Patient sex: M
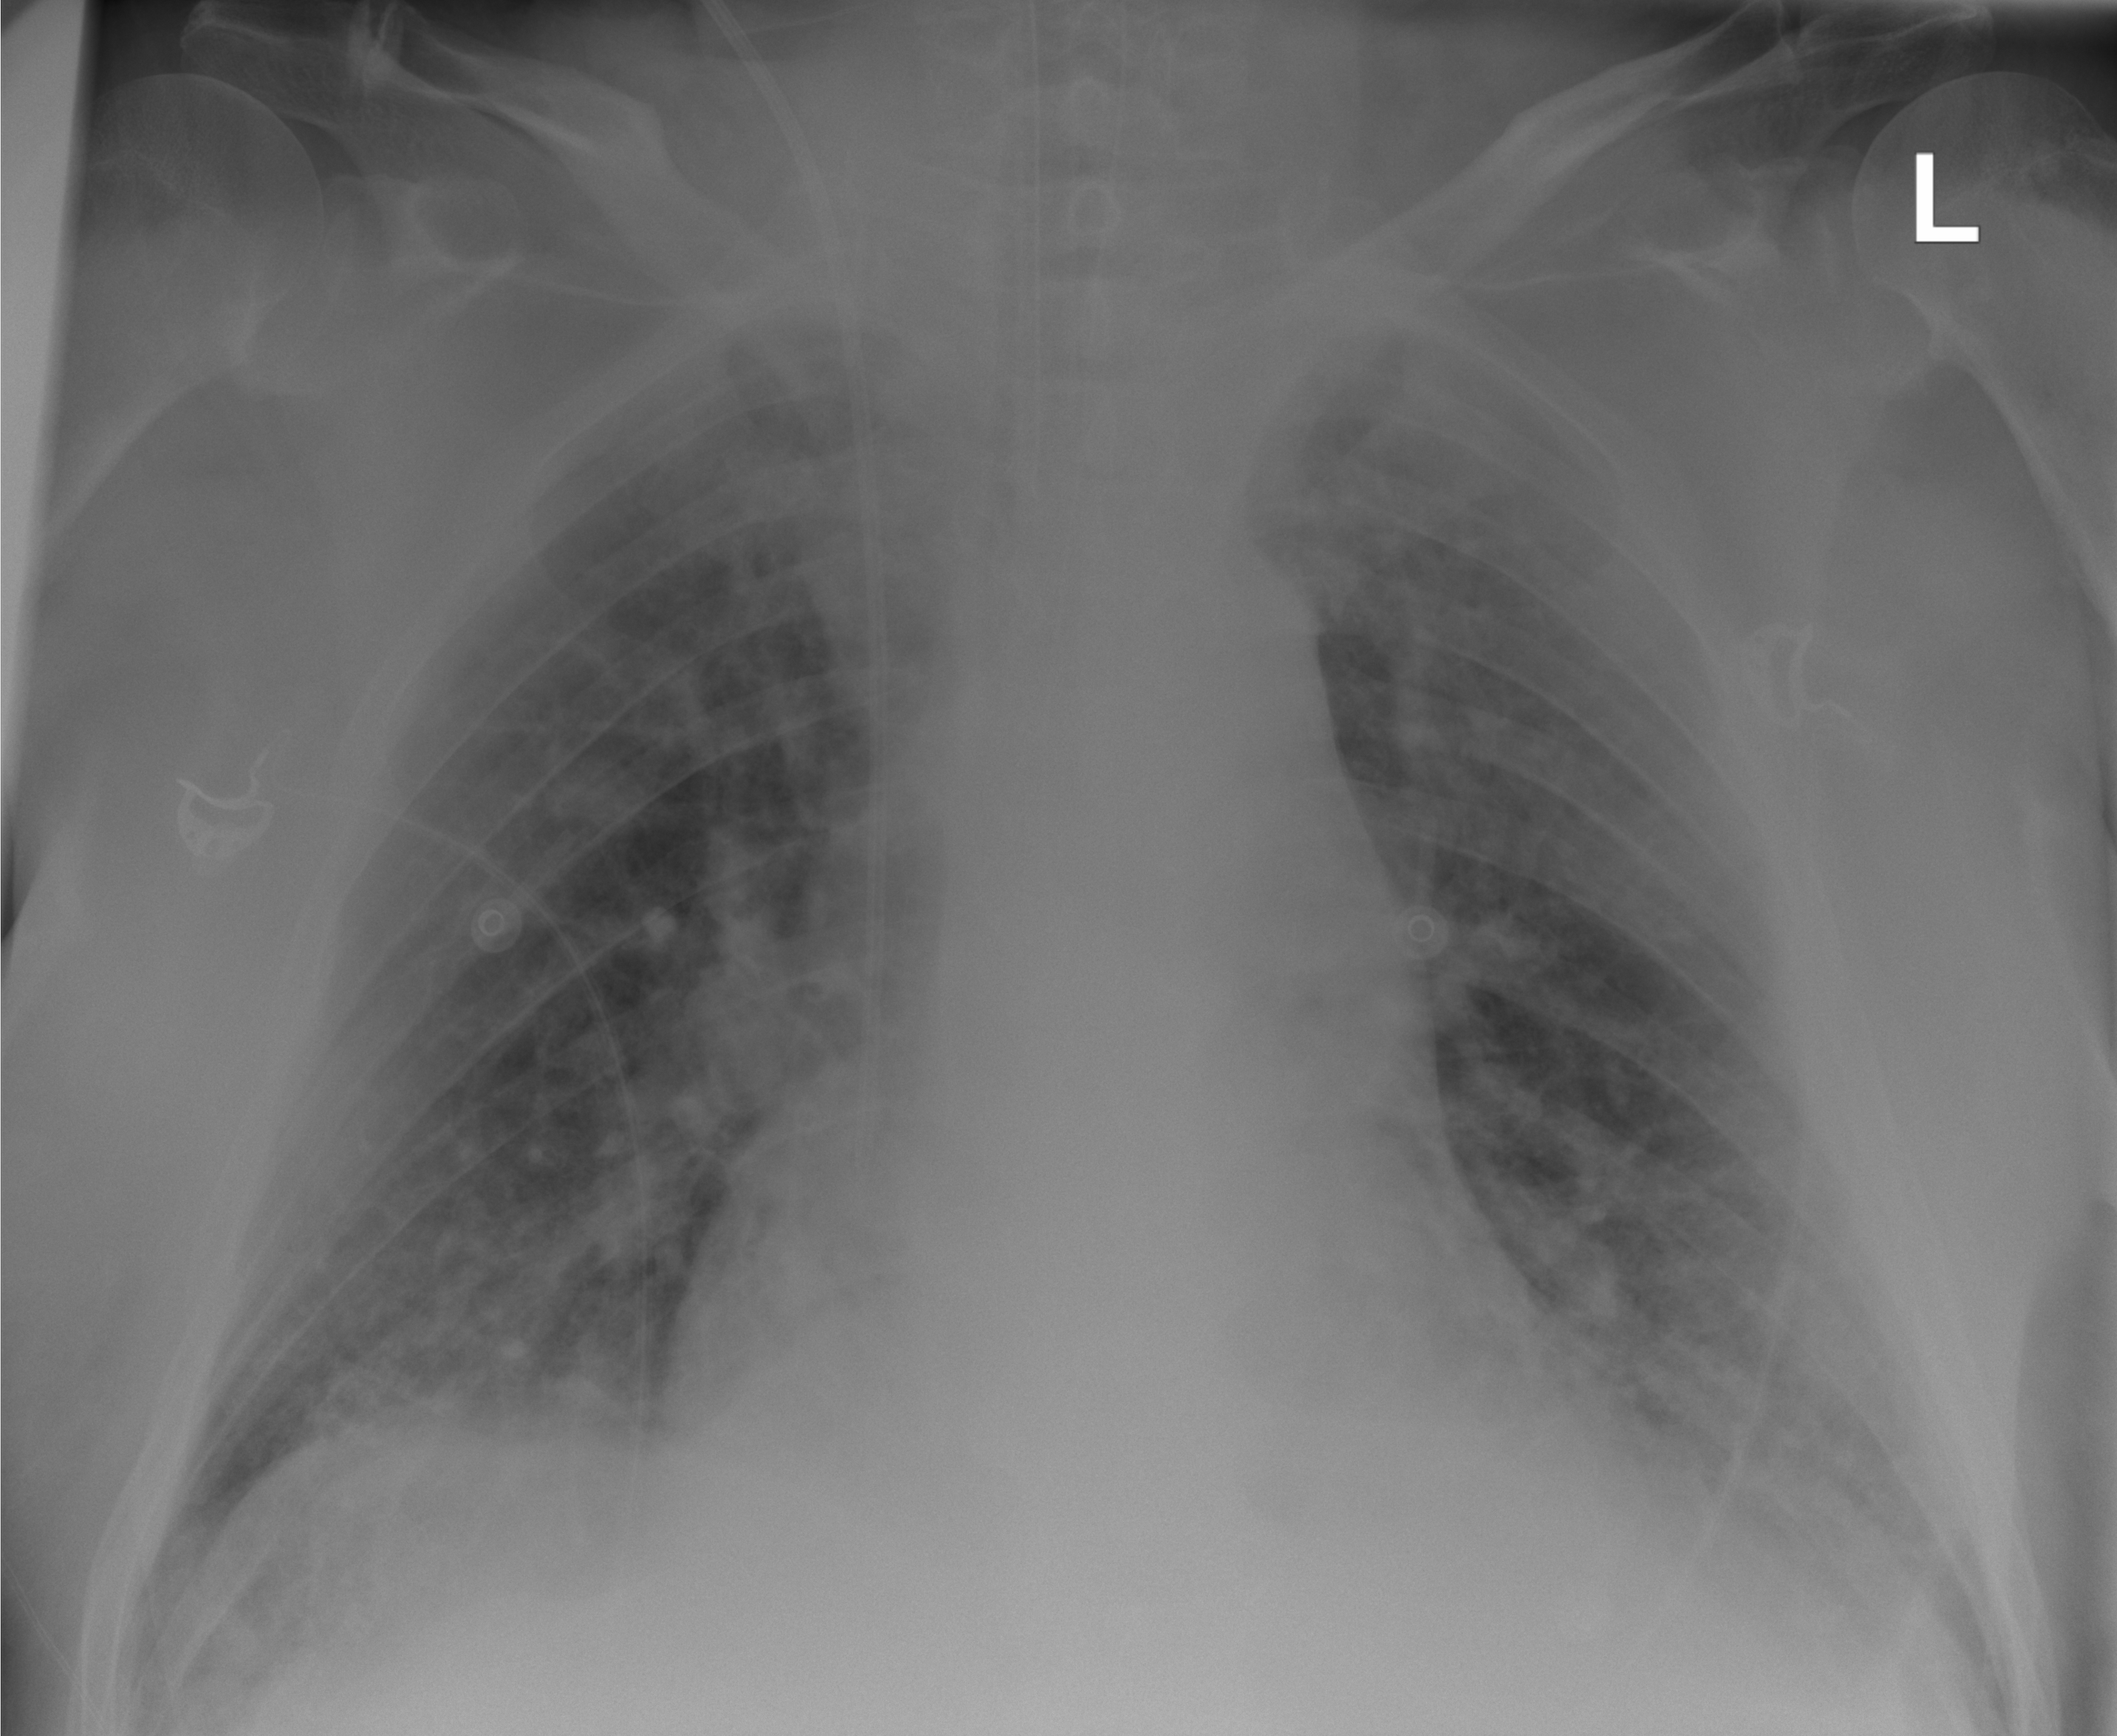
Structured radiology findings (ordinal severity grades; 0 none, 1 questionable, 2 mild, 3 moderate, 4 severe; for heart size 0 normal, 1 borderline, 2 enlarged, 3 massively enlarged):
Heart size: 2
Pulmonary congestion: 2
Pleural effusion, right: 0
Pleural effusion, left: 0
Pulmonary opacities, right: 2
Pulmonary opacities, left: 2
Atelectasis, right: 0
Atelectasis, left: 0